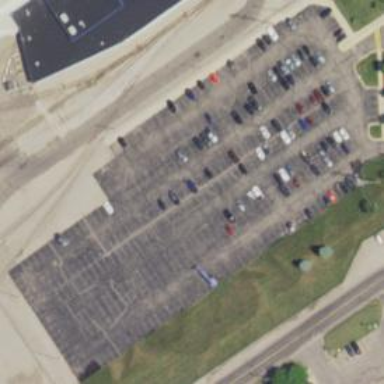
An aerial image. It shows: Parking area with surface.